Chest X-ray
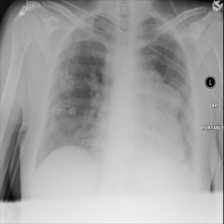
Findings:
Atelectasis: negative
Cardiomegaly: negative
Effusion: negative
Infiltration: positive
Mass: positive
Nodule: negative
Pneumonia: negative
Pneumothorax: negative
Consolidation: negative
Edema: negative
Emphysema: negative
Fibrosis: negative
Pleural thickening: negative
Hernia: negative